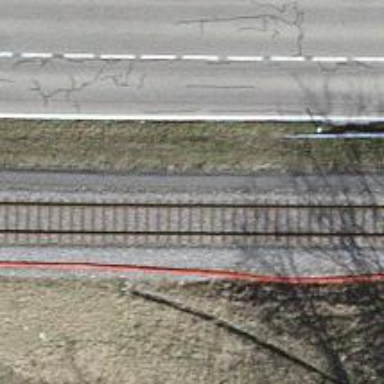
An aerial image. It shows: Single railway track with electrification through contact line.